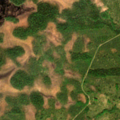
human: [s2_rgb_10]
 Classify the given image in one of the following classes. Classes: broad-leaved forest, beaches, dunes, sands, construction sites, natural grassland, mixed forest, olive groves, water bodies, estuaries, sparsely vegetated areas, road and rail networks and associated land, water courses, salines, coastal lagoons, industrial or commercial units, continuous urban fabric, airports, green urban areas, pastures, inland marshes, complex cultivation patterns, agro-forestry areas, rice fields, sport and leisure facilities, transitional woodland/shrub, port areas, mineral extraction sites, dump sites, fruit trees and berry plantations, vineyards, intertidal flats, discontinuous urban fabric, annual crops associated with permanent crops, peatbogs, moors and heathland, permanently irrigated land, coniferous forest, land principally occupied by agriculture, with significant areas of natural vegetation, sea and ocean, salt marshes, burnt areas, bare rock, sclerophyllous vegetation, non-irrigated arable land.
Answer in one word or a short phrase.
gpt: coniferous forest, mixed forest, transitional woodland/shrub, peatbogs